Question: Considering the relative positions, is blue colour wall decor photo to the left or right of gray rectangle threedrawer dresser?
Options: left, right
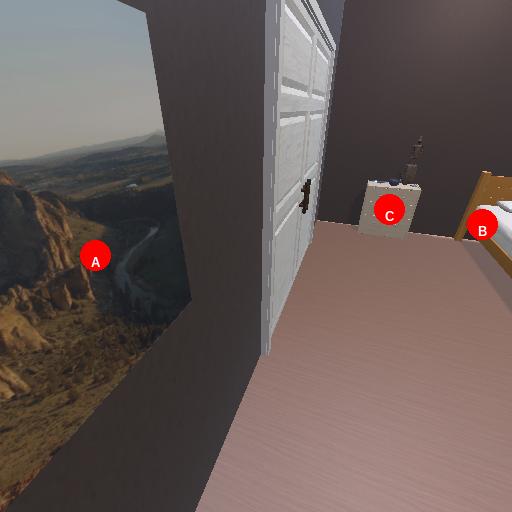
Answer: left